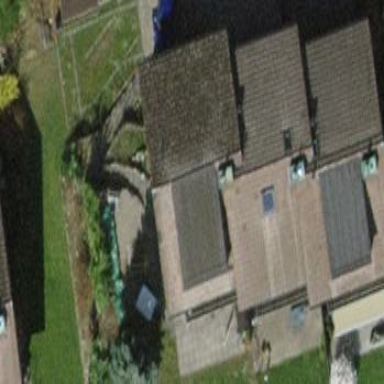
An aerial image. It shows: Terrace building.